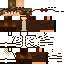
A male human skin with medium skin, wearing brown long hair dressed in a blue hoodie and brown pants, featuring a closed mouth.